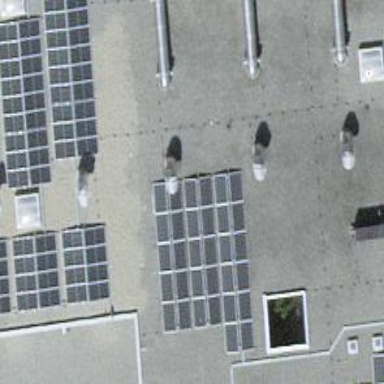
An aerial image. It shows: Solar power generator.